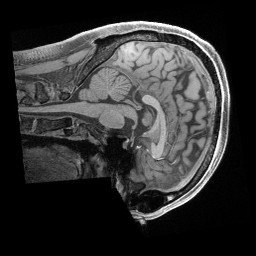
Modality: T1w
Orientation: sagittal
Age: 29
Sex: male
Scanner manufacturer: siemens
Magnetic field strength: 3 T
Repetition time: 2.4 s
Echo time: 0.00241 s